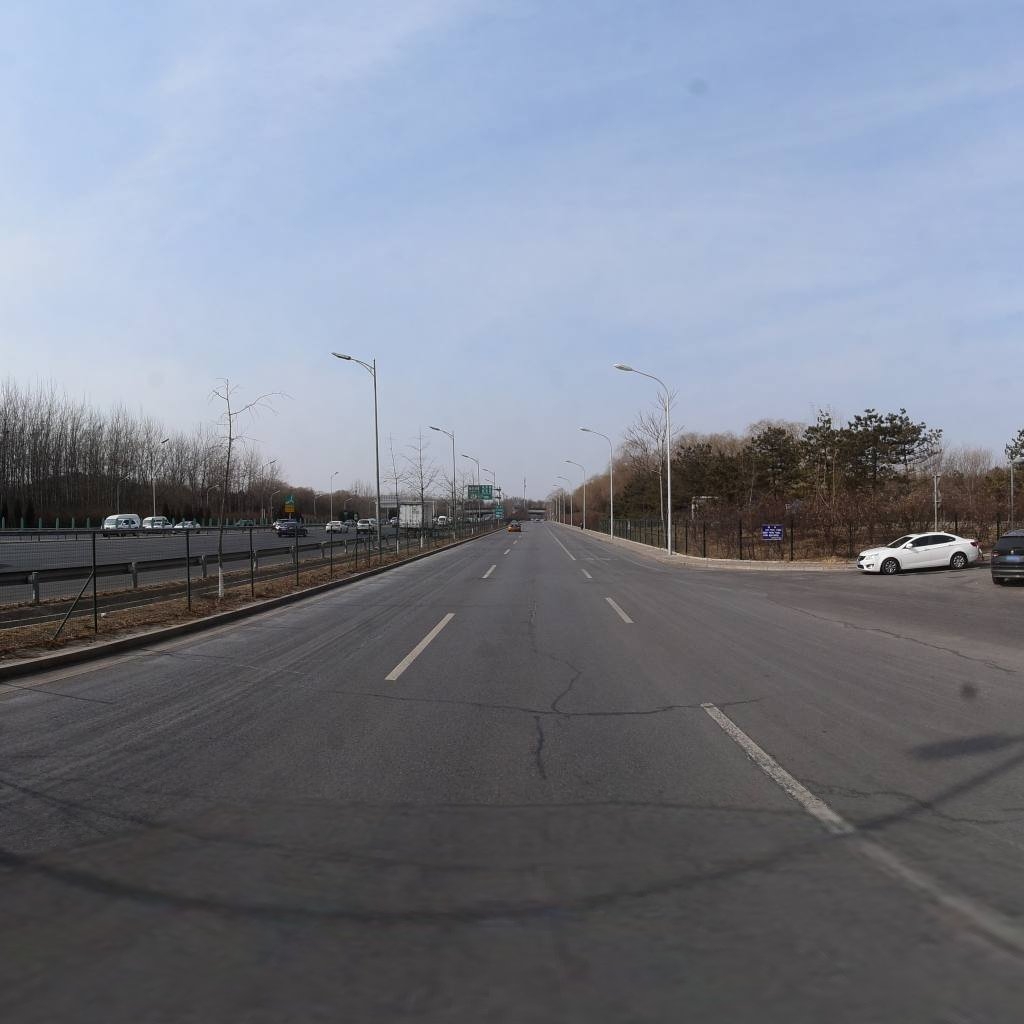
Region: Chaoyang
Road damage annotations: transverse patch, longitudinal patch, longitudinal patch, transverse patch, longitudinal patch